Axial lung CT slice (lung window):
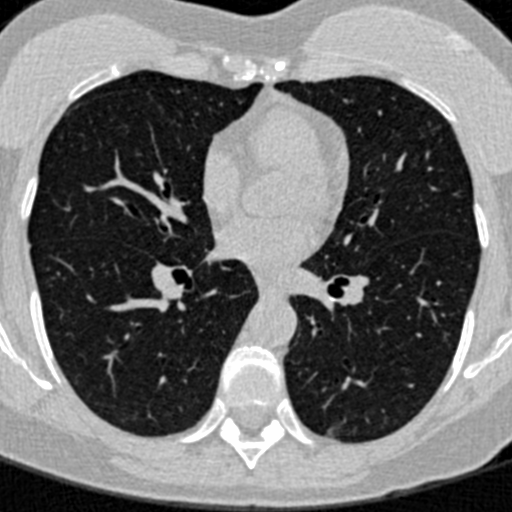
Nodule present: yes
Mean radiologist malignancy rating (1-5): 2